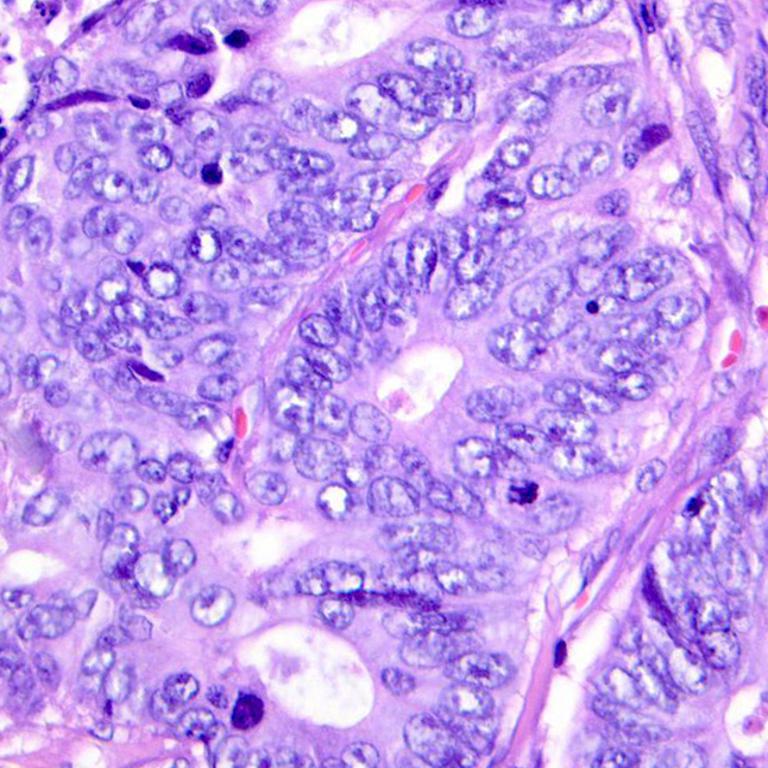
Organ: colon
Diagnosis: adenocarcinomas